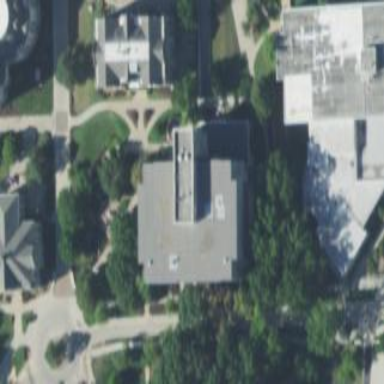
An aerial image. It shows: View of university building.